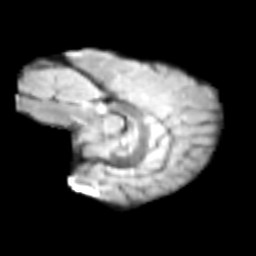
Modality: T2w
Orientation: sagittal
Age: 12
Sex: male
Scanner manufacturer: siemens
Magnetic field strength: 3 T
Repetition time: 3.8 s
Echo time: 0.07 s